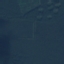
Land use / land cover: Forest